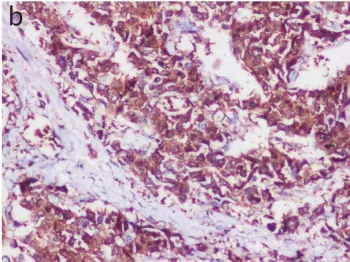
(a and b): IHC panel for NE markers (Figure 3a : NSE-positive status; 3b : SYN-positive status).
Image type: pathology (immunostaining)